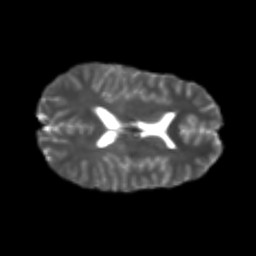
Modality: T2w
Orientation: axial
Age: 23
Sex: female
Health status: healthy
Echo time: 0.074 s